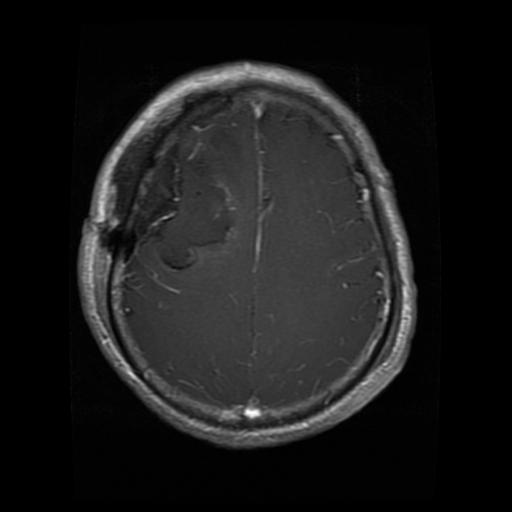
Label: glioma